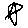
Label: star